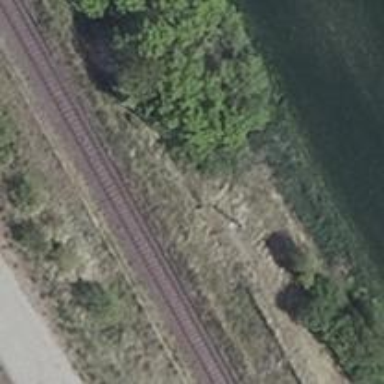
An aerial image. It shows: Siding area related to historic railways.